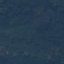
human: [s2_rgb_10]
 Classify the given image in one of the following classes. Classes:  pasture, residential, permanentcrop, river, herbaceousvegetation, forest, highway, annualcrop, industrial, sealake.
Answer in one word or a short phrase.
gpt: Forest